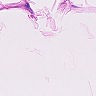
Metastatic tissue present: no